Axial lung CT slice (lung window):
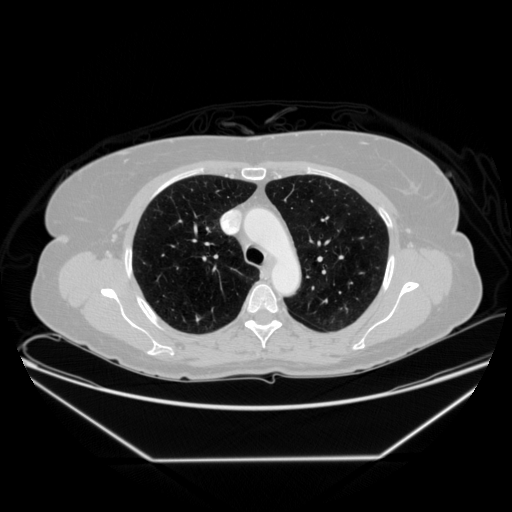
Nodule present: no